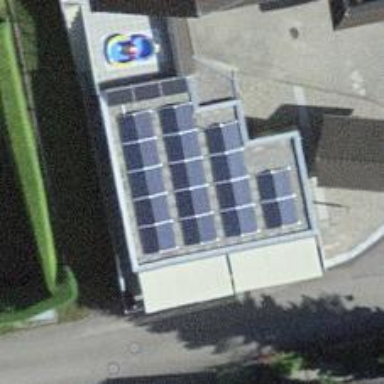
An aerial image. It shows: Solar power generator using photovoltaic panels.